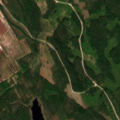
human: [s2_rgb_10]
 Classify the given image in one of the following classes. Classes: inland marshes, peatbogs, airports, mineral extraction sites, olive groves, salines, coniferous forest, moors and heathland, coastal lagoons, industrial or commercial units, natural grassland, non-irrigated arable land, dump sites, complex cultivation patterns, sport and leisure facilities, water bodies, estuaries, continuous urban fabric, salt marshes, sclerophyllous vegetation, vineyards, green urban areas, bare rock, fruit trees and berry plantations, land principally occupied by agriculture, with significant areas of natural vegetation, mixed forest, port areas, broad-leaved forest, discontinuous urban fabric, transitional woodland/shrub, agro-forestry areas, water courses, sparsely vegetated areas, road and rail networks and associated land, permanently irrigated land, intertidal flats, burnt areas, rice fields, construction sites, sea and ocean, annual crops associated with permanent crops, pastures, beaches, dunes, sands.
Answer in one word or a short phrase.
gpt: coniferous forest, transitional woodland/shrub, peatbogs